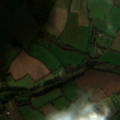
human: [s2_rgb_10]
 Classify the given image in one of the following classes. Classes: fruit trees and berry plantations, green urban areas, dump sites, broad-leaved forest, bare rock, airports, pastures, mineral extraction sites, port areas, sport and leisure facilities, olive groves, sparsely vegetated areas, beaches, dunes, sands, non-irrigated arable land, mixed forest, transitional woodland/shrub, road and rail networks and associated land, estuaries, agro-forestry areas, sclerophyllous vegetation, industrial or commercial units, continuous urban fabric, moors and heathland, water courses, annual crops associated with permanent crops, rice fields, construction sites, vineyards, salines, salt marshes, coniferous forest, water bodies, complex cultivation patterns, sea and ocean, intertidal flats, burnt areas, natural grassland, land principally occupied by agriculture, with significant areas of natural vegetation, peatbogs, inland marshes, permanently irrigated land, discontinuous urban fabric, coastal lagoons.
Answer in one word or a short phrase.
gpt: non-irrigated arable land, pastures